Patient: sex M, age 37
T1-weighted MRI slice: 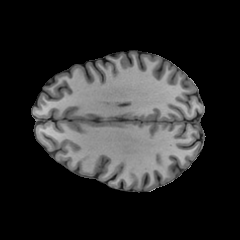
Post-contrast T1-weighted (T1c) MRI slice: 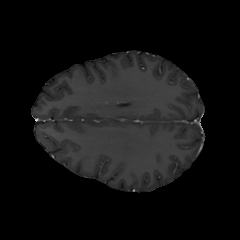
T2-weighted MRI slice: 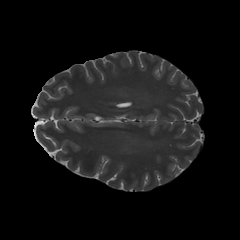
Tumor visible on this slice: no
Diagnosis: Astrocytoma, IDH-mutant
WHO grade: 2